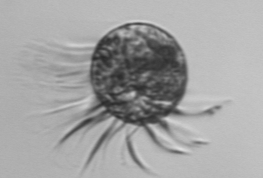
Label: Pelagostrobilidium